Question: I'm trying to move my current android project to a Gradle project, so here what I've done so far:
1. add gradle to eclipse
2. generation of build.gradle file
3. create ANDROID_HOME environment variable in Windows 7
4. at the root of my project in command prompt: gradlew build
So now, I've got a new folders structure in my project:

It's my first time with gradle, I guess I missed something and I would like to know if to finish this migration I have to delete the src and res directories (in blue) ? For me I just have to get a new structure of folders after the generation of gradleview build..
And if what I've generated looks like to a gradle project ?
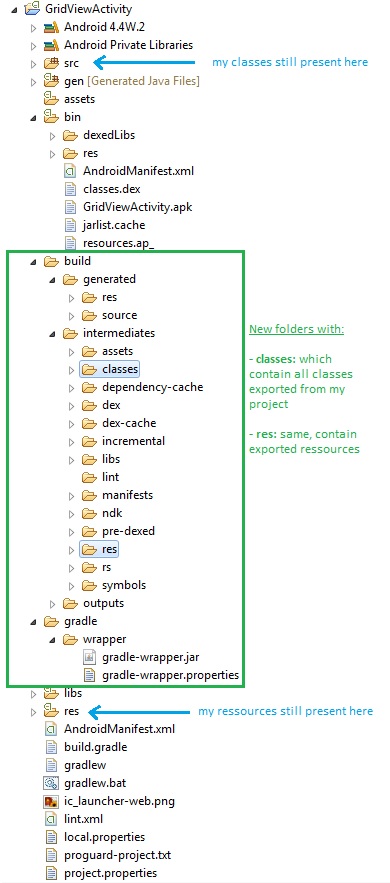
Answer: If your project structure does not fit to android studios structure you can add your folders to the source set in the gradle file of your app.
So your android studio will match the correct folders
<URL>
'''
sourceSets {
main {
// manifest.srcFile 'src/main/AndroidManifest.xml'
// java.srcDirs = ['src/main/java', 'build/generated/source/apt/${variant.dirName}']
// resources.srcDirs = ['src/main/resources']
// res.srcDirs = ['src/main/res']
// assets.srcDirs = ['src/main/assets']
}
}
'''
as copied from <URL>